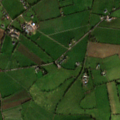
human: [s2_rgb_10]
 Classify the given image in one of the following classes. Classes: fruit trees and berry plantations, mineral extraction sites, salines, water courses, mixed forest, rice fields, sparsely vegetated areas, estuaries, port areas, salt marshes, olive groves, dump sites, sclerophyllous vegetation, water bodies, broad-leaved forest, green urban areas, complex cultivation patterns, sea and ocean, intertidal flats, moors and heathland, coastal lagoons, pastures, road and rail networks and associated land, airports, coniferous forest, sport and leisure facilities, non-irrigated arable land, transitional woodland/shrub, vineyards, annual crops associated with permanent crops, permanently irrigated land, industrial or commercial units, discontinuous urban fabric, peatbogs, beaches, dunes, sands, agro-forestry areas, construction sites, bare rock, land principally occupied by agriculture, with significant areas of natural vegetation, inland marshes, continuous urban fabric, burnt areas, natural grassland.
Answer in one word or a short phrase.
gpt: pastures